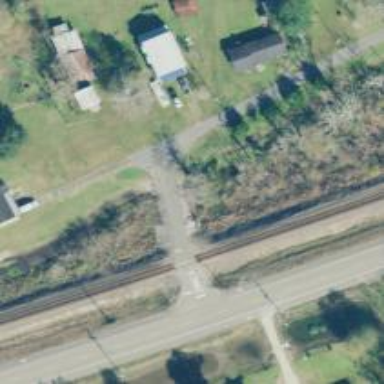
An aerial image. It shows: Railway level crossing.